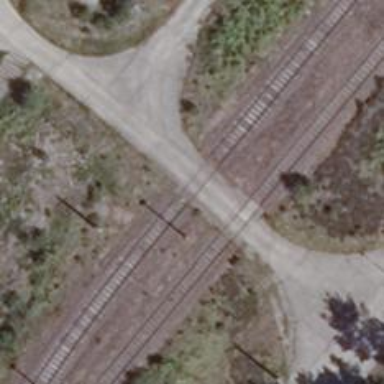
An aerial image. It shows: Level crossing along the railway.